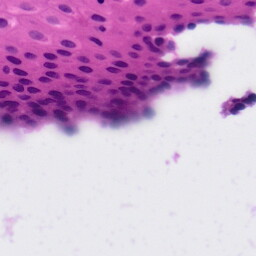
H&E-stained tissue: Tonsil